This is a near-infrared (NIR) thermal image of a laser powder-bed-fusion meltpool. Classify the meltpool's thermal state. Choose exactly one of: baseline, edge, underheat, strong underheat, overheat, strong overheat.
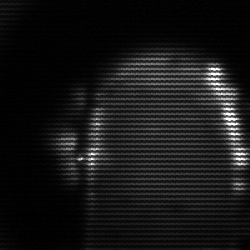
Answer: baseline